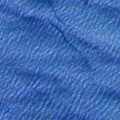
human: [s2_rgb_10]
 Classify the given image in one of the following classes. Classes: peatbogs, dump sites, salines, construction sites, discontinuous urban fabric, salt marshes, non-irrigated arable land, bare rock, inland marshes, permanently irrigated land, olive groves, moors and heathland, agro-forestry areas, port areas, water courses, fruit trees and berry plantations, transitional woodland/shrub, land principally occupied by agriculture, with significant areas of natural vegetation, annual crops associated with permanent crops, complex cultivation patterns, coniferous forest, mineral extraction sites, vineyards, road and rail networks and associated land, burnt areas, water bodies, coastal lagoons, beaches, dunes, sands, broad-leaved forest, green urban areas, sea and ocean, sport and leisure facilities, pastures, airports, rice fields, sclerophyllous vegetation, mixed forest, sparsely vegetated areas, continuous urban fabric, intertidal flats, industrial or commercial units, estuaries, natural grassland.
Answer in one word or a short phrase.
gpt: sea and ocean